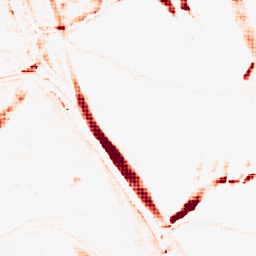
Category: morphological
Decomposition family: morphological_rect
Decomposition parameters: operation: opening
width: 20
height: 5
Upsampling method: sinc_hamming
Upsampling parameters: scale: 4
kernel_size: 4
Upsampling scale: 4